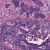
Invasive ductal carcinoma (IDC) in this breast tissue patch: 1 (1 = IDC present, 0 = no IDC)